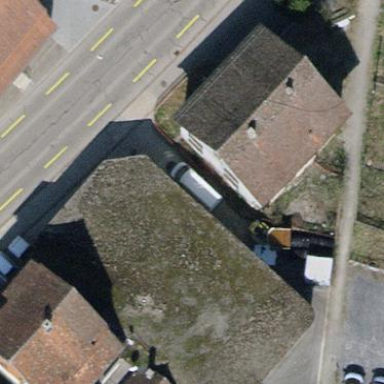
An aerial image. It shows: Detached building with gabled roof.